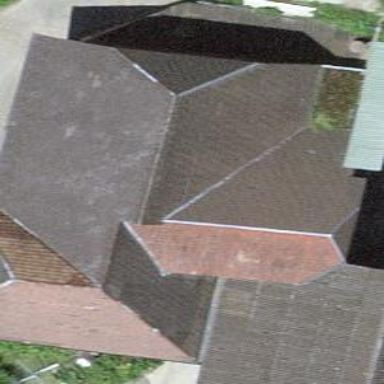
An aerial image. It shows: Farm building.